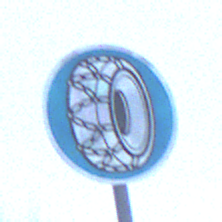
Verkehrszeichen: SchneekettenVorgeschrieben
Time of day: Midday
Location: Outdoor (Nature)
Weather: Overcast
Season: Winter
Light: Natural